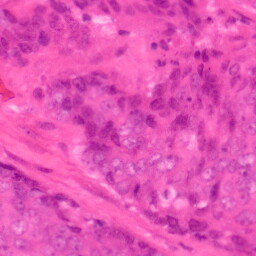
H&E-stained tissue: Colon